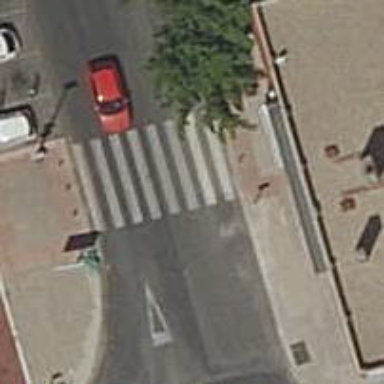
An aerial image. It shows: Uncontrolled road crossing.